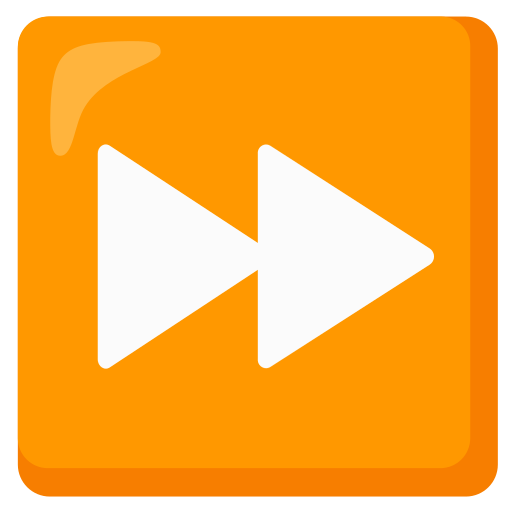
Emoji: ⏩